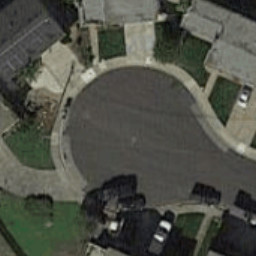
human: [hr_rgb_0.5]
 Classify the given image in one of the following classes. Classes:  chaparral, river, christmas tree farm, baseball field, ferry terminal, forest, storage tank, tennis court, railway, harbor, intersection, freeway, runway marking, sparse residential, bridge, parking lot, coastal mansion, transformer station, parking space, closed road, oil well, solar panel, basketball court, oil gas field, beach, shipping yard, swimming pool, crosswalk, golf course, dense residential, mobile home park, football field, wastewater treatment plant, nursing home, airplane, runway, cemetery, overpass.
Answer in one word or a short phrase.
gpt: closed road